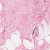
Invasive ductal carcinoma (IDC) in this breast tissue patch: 0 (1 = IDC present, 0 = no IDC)